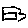
Label: square